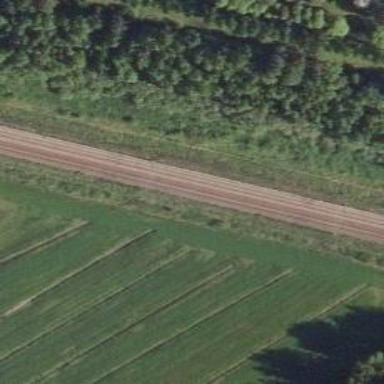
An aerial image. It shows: Railway signal.